Question: Count the number of objects in the diagram.
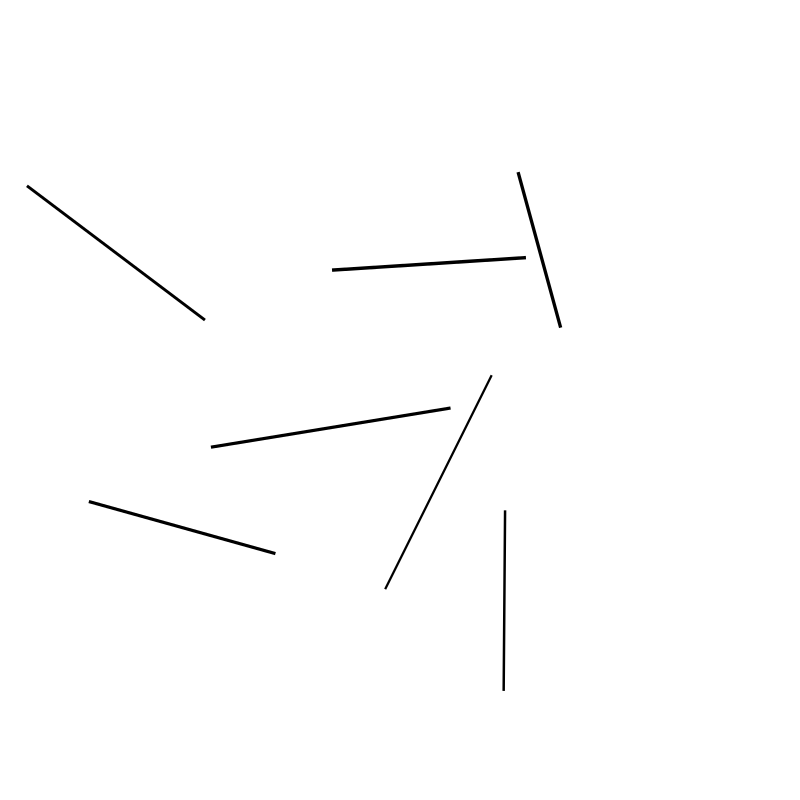
Answer: 7